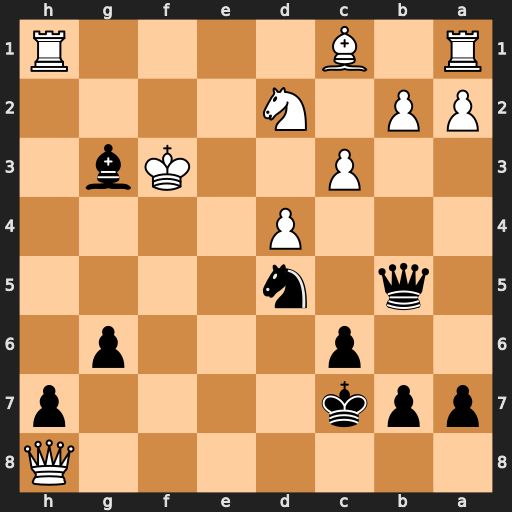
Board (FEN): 7Q/ppk4p/2p3p1/1q1n4/3P4/2P2Kb1/PP1N4/R1B4R
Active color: b
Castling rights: -
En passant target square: -
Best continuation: Qd3+ Kg4 h5+ Rxh5 gxh5+